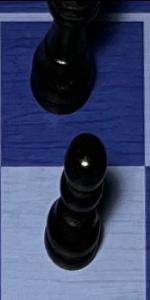
Label: Pawn_Black